Question: I'm using oauth to try and login through venmo based on <URL> guide. This isn't official and venmo docs don't even show code example with ruby.
At first, I couldn't even see the venmo login. I removed the ENV and brackets around the id and secret in the initializer and then I could see the login. When I submit and it hits the call back I get this error: (and I think it retries endlessly...I have to manually shut down server)
'''
{"error": {"message": "Missing argument: client_id.", "code": 241}}
I, [2014-04-16T11:49:48.124423 #47700] INFO -- omniauth: (venmo) Callback phase initiated.
E, [2014-04-16T11:49:48.345202 #47700] ERROR -- omniauth: (venmo) Authentication failure! invalid_credentials: OAuth2::Error, {"message"=>"Missing argument: client_id.", "code"=>241}:
'''
Here is my route:
'''
get 'users/auth/venmo/callback' => 'omniauth_callbacks_controller#create'
'''
Gems:
'''
gem 'devise'
gem 'omniauth'
gem 'omniauth-venmo'
'''
I have this in my initializers/omniauth.rb
'''
Rails.application.config.middleware.use OmniAuth::Builder do
provider :venmo, 'id', 'secret', :scope => 'access_feed,access_profile,access_friends,make_payments'
end
'''
This is my callback controller
'''
class OmniauthCallbacksController < Devise::OmniauthCallbacksController
def venmo
@user = User.find_for_oauth(env["omniauth.auth"], current_user)
raise
if @user.persisted?
sign_in_and_redirect root_path, :event => :authentication
set_flash_message(:notice, :success, :kind => "Venmo") if is_navigational_format?
else
session["devise.venmo_uid"] = env["omniauth.auth"]
redirect_to new_user_registration_url
end
end
protected
def auth_hash
request.env['omniauth.auth']
end
'''
end
and I have initializers/devise.rb
'''
require 'omniauth-venmo'
config.omniauth :venmo, "KEY", "SECRET"
'''
-- with the values filled in of course. I would appreciate the help...
Thank you!!
UPDATE: I've pushed this to a github repository and one of my peers pulled it. He did not get the same error. What would the reason for this be..?

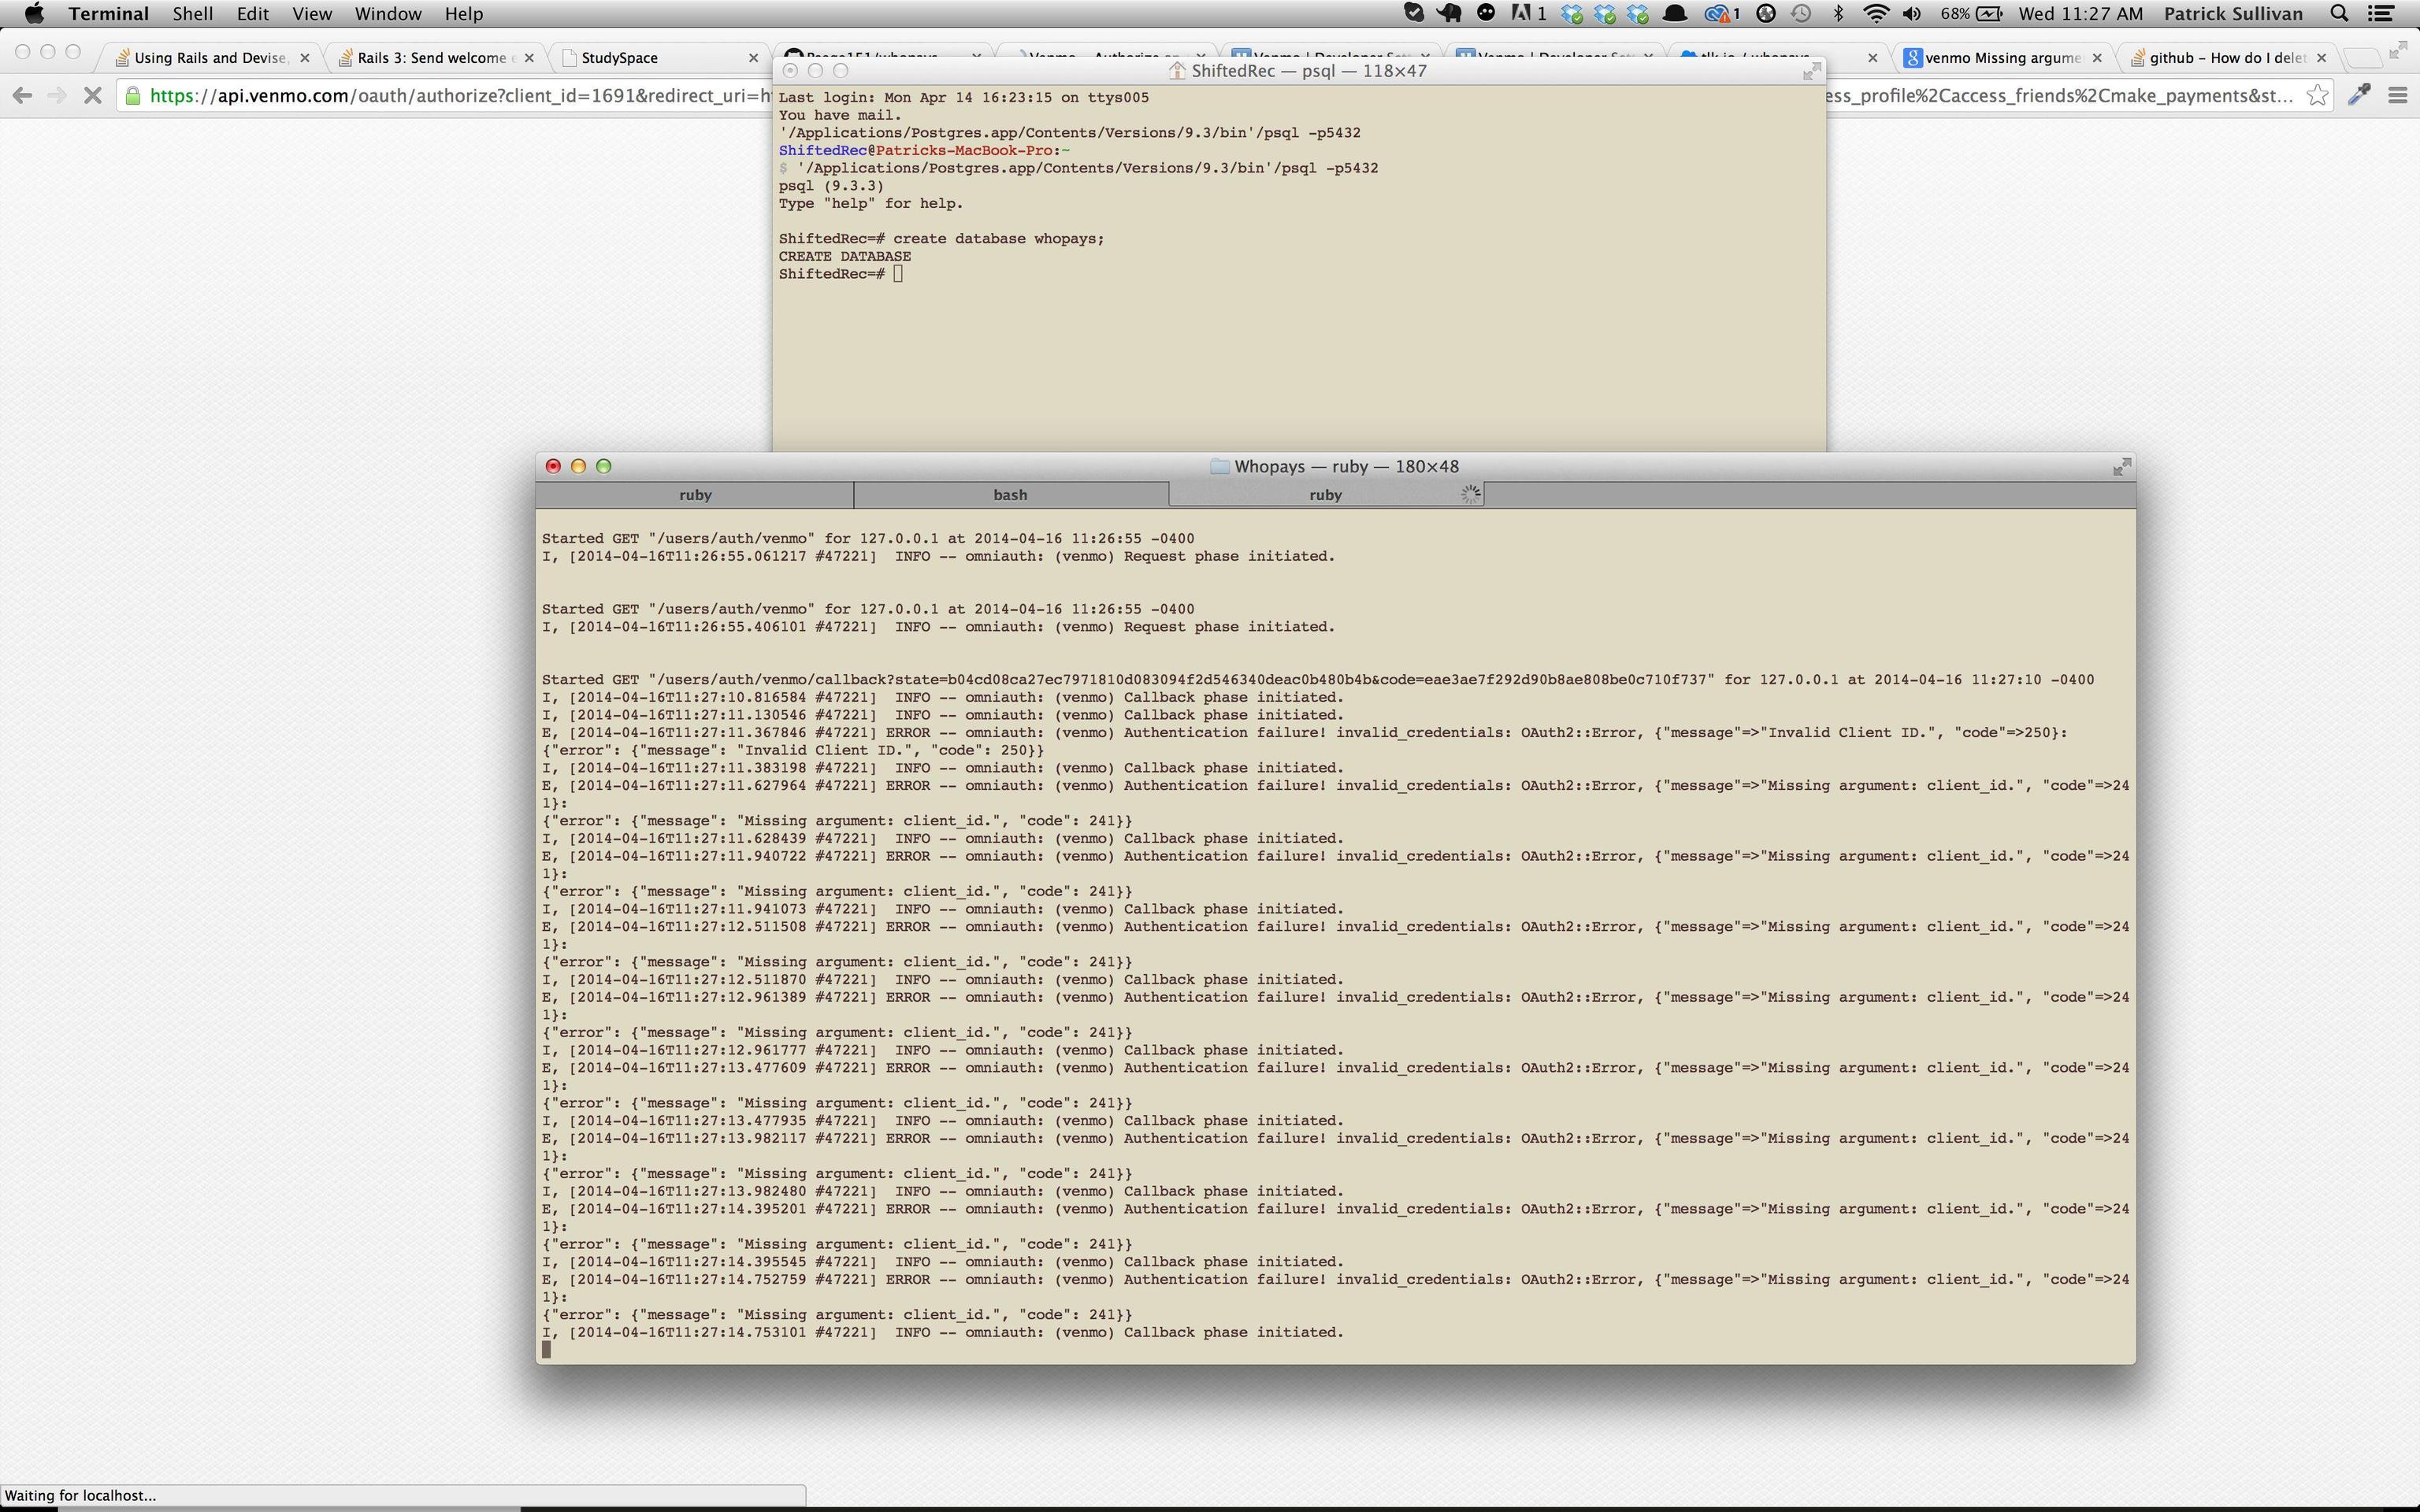
Answer: @Peege151... I created a working solution with devise integration as said by you..here is my code below, use it for reference purpose. I don't say this is the exact solution for the raised question but this may help since i got it working
Gems:
'''
gem 'rails 3.2.14' # Important~
gem 'devise'
gem 'omniauth'
gem 'omniauth-venmo'
'''
I have not created omniauth.rb in initializers .... instead i added configuration in devise.rb as u wanted it with devise
my devise.rb :
'''
require "omniauth-venmo"
config.omniauth :venmo, '--Your APP KEY -- ', '-- App Secret--',{:client_options => {:ssl => {:verify => false}}}
'''
above line i have set SSL verification to false,, if u want enable SSL with (:verify => true).
This is my callback controller code:
'''
class Users::OmniauthCallbacksController < Devise::OmniauthCallbacksController
def venmo
@user = User.find_for_oauth(request.env["omniauth.auth"], current_user)
if @user.persisted?
sign_in_and_redirect @user, :event => :authentication
set_flash_message(:notice, :success, :kind => "Venmo") if is_navigational_format?
else
session["devise.twitter_uid"] = request.env["omniauth.auth"]
redirect_to new_user_registration_url
end
end
end
'''
User.rb code:
'''
class User < ActiveRecord::Base
TEMP_EMAIL = 'change@me.com'
TEMP_EMAIL_REGEX = /change@me.com/
devise :database_authenticatable, :registerable,
:recoverable, :rememberable, :trackable, :validatable
# Setup accessible (or protected) attributes for your model
attr_accessible :email, :password, :password_confirmation, :remember_me, :name, :provider , :uid
devise :omniauthable
def self.find_for_oauth(auth, signed_in_resource=nil)
user = User.where(:provider => auth.provider, :uid => auth.uid).first
if user
return user
else
registered_user = User.where(:email => auth.info.email).first
if registered_user
return registered_user
else
user = User.create(name:auth.extra.raw_info.name,
provider:auth.provider,
uid:auth.uid,
email:auth.info.email.blank? ? TEMP_EMAIL : auth.info.email,
password:Devise.friendly_token[0,20],
)
end
end
user
end
end
'''
Here is my for devise and callback routes.rb:
'''
devise_for :users, :controllers => { :omniauth_callbacks => "users/omniauth_callbacks" }
get '/auth/venmo/callback' => 'users/omniauth_callbacks#venmo'
'''
login page link:
'''
<%= link_to "Sign in with Venmo", user_omniauth_authorize_path(:venmo) %>
'''
screenshot: